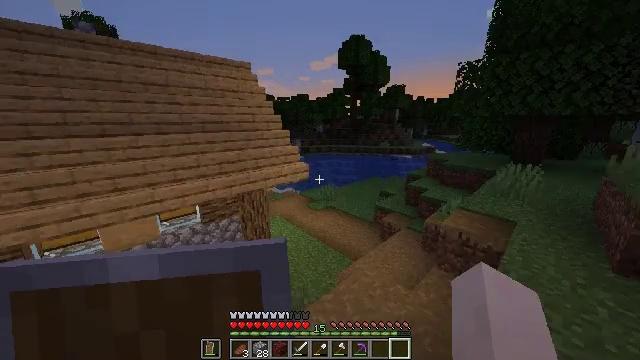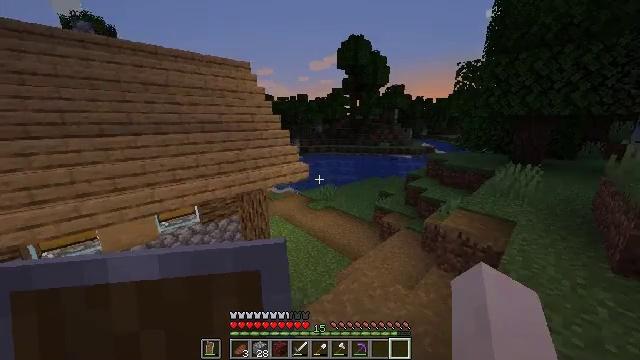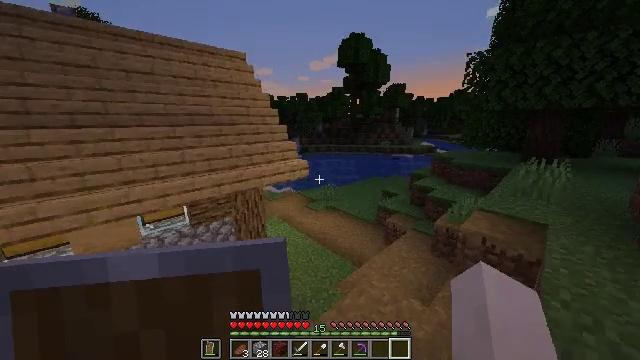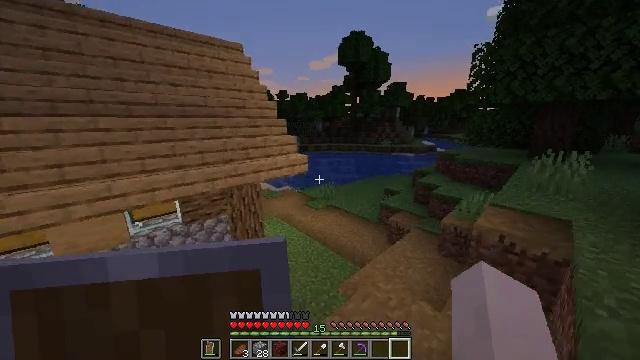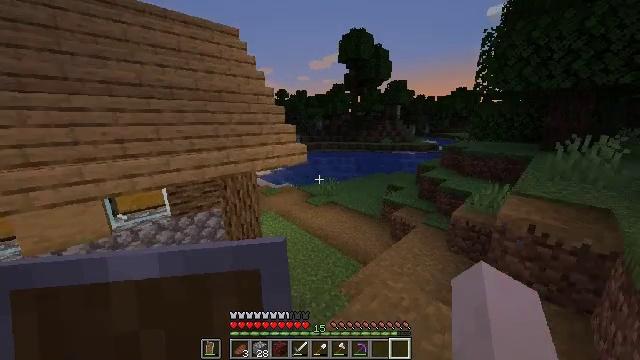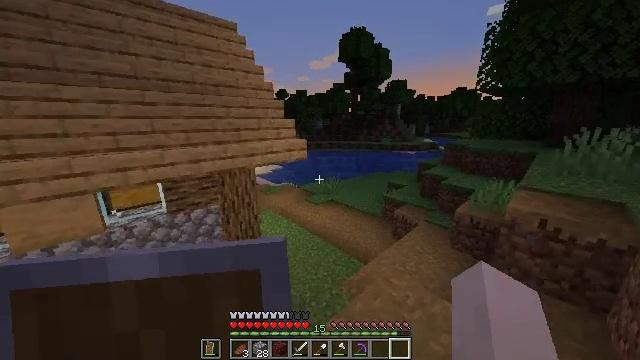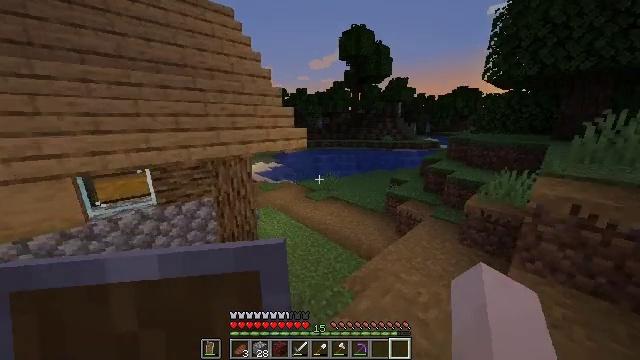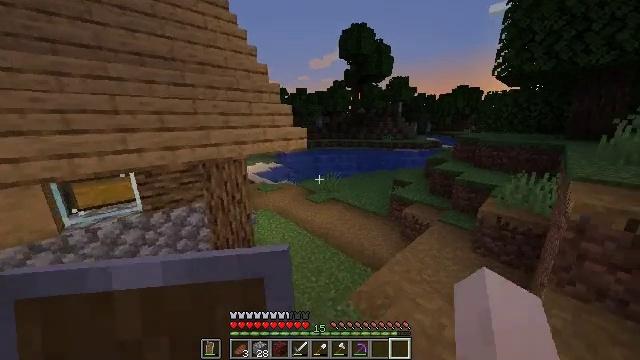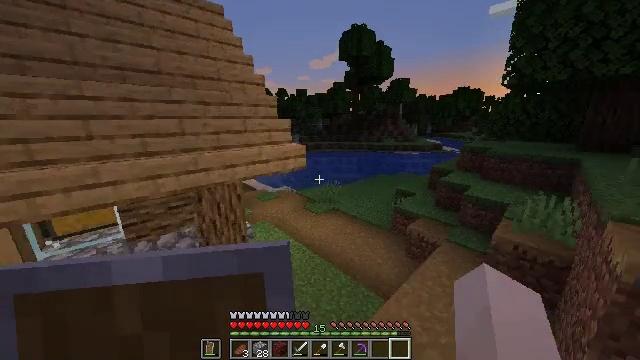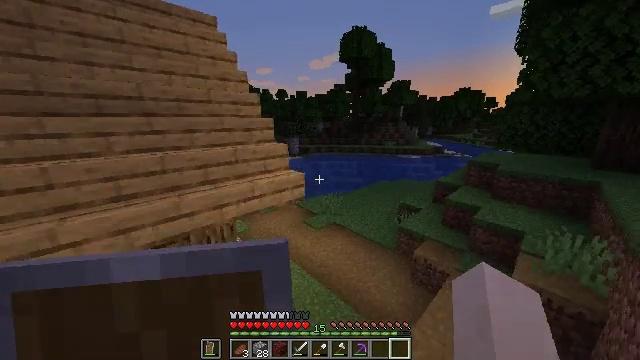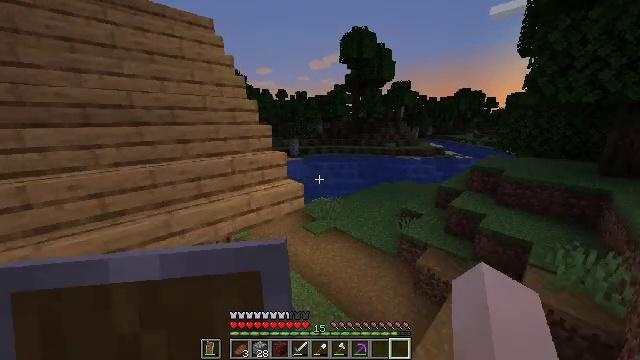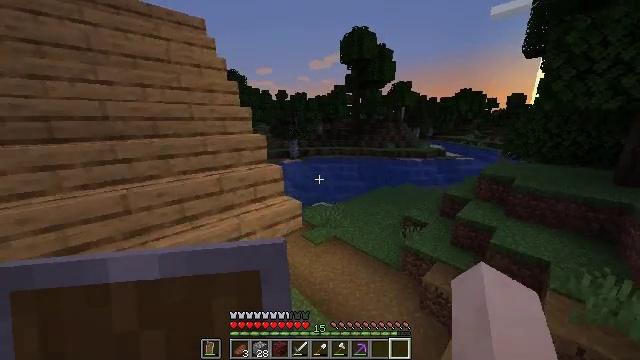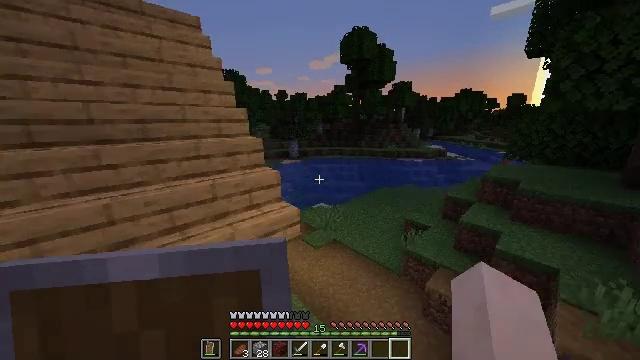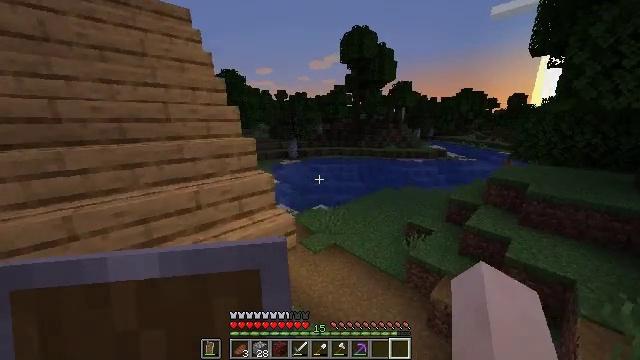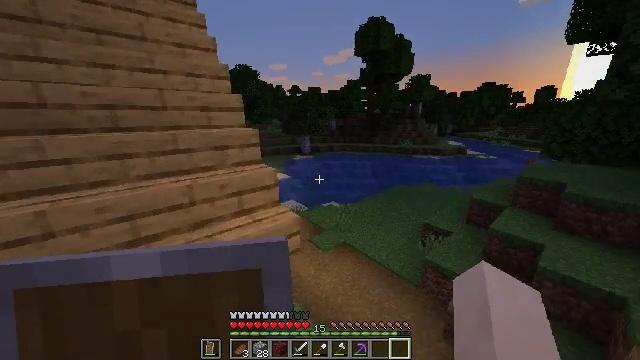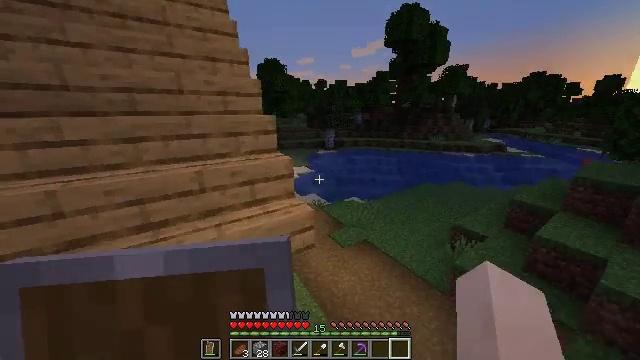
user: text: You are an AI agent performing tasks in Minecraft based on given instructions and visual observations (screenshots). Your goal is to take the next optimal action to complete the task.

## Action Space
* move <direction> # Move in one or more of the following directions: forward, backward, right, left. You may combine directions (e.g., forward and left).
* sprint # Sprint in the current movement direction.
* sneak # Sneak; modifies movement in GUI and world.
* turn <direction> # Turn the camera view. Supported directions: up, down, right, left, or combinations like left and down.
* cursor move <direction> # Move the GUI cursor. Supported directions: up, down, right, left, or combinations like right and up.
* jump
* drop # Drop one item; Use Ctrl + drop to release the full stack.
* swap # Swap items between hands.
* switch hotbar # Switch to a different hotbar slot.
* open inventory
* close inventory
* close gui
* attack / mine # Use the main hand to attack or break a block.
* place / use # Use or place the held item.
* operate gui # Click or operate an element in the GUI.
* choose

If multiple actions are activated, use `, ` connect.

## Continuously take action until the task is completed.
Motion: motion action
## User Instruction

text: Gather wheat by left-clicking on it.
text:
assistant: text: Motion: move forward, jump
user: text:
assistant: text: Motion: move forward, jump
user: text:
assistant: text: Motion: move forward, jump
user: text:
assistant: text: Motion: move forward, jump
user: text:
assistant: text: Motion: move forward, jump
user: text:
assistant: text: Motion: move forward, jump
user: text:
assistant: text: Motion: move forward, jump
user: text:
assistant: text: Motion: move forward, jump
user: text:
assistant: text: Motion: move forward, jump
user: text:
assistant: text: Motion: move forward, jump
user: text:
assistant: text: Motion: move forward and move right, jump
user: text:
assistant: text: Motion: move forward and move right
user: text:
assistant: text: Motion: move forward and move right
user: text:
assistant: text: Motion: move forward and move right, turn left and down
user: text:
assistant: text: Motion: move forward and move right, turn left and down
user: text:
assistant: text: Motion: move forward and move right, turn left and down
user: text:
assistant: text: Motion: move forward and move right, turn left and down
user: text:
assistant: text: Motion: move forward and move right, turn left
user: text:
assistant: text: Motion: move forward and move right, turn left
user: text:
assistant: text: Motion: move forward and move right, turn left
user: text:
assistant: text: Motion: move forward and move right
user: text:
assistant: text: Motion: move forward and move right
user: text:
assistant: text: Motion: move forward and move right, turn left
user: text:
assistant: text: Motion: move forward and move right, turn left
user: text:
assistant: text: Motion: move forward and move right, turn left
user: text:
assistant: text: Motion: move forward and move right, turn left
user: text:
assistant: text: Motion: move forward and move right, turn left
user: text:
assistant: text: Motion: move forward and move right, turn left and up
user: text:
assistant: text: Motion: move forward and move right, turn left and up
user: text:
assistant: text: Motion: move forward and move right, turn left and up